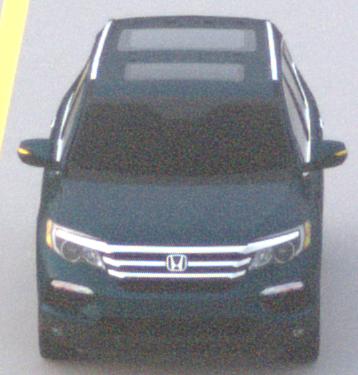
Make: Honda
Model: Pilot
Detailed model: 3
Model produced from: 2015
Model produced until: 2022
Doors: 5
Color: blue
Road condition: dry road
Daytime: sunrise or sunset
Contrast: low contrast